Question: I need to combine three images the way I represent in attached file:

1) One image is background. It is 'solid' in sense it has no alpha channel.
2) Another one is sprite. Sprite lies upon background. Sprite may have its own alpha channel, background has to be visible in places where sprite is transparent.
3) There's a number of masks: I apply new mask to Sprite every frame. Mask isn't rectangular.
In other words, visible pixel =
pixel of background, if cropping mask corresponding color is white OR sprite is transparent;
pixel of sprite otherwise (for example, corresponding mask's pixel is black).
I'm working with cocos2d-iphone. Can I make such combination with cocos2d-iphone or with OpenGL ES 1.1? If any answer is YES, working code would be appreciated. If both answers is NO, is there another technology on iOS to make what I want (maybe Quartz2d or OpenGL ES 2.0) ?
Mask format is not obligatory black for Sprite and white for Background. I can make Mask of required format, such as transparency for Background and white for Sprite if needed.
P.S. There's another unanswered question of same kind:
<URL>
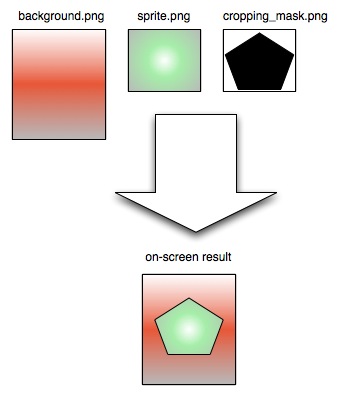
Answer: Here is my answer for OpenGL. The procedure would be very different for Quartz.
The actual code is pretty simple, but getting it exactly right is the tricky part. I am using a GL context that is 1024X1024 with the origin in the bottom left. I'm not posting my code because it uses immediate mode which isn't available in OpenGL|ES. If you want my drawing code, let me know and I'll update my answer.
1. Draw the mask with blending disabled.
2. Enable blending, set the GLBlendFunc(GL_DST_COLOR, GL_ZERO) and draw the bleed through texture. My mask is white where it should bleed through. In your question it was black.
3. Now to draw the background, set the blend function to glBlendFunc(GL_ONE_MINUS_DST_COLOR, GL_DST_COLOR) and draw the background texture.
Here is the code I describe above. Please note that this will not work on iOS since there is no immediate mode, but you should be able to get this working in Macintosh project. Once that is working you can convert it to something iOS compatible in the Macintosh project and then move that code over to your iOS project.
The renderMask() call is where the most interesting part is. renderTextures() draws the sample textures in the top row.
'''
static GLuint color_texture;
static GLuint mask_texture;
static GLuint background_texture;
static float window_size[2];
void renderMask()
{
float texture_x=0, texture_y=0;
float x=0, y=0;
{
glBindTexture(GL_TEXTURE_2D, mask_texture);
glDisable(GL_BLEND);
glBegin(GL_QUADS);
glTexCoord2f(texture_x,texture_y);
glVertex2f(x,y);
glTexCoord2f(texture_x+1.0,texture_y);
glVertex2f(x+512.0,y);
glTexCoord2f(texture_x+1.0,texture_y+1.0);
glVertex2f(x+512.0,y+512.0);
glTexCoord2f(texture_x,texture_y+1.0);
glVertex2f(x,y+512.0);
glEnd();
}
{
glBindTexture(GL_TEXTURE_2D, color_texture);
glEnable(GL_BLEND);
glBlendFunc(GL_DST_COLOR, GL_ZERO);
glBegin(GL_QUADS);
glTexCoord2f(texture_x,texture_y);
glVertex2f(x,y);
glTexCoord2f(texture_x+1.0,texture_y);
glVertex2f(x+512.0,y);
glTexCoord2f(texture_x+1.0,texture_y+1.0);
glVertex2f(x+512.0,y+512.0);
glTexCoord2f(texture_x,texture_y+1.0);
glVertex2f(x,y+512.0);
glEnd();
}
{
glBindTexture(GL_TEXTURE_2D, background_texture);
glEnable(GL_BLEND);
glBlendFunc(GL_ONE_MINUS_DST_COLOR, GL_DST_COLOR);
glBegin(GL_QUADS);
glTexCoord2f(texture_x,texture_y);
glVertex2f(x,y);
glTexCoord2f(texture_x+1.0,texture_y);
glVertex2f(x+512.0,y);
glTexCoord2f(texture_x+1.0,texture_y+1.0);
glVertex2f(x+512.0,y+512.0);
glTexCoord2f(texture_x,texture_y+1.0);
glVertex2f(x,y+512.0);
glEnd();
}
}
// Draw small versions of the textures.
void renderTextures()
{
float texture_x=0, texture_y=0;
float x=0, y=532.0;
float size = 128;
{
glBindTexture(GL_TEXTURE_2D, mask_texture);
glDisable(GL_BLEND);
glBegin(GL_QUADS);
glTexCoord2f(texture_x,texture_y);
glVertex2f(x,y);
glTexCoord2f(texture_x+1.0,texture_y);
glVertex2f(x+size,y);
glTexCoord2f(texture_x+1.0,texture_y+1.0);
glVertex2f(x+size,y+size);
glTexCoord2f(texture_x,texture_y+1.0);
glVertex2f(x,y+size);
glEnd();
}
{
glBindTexture(GL_TEXTURE_2D, color_texture);
x = size + 16;
glBegin(GL_QUADS);
glTexCoord2f(texture_x,texture_y);
glVertex2f(x,y);
glTexCoord2f(texture_x+1.0,texture_y);
glVertex2f(x+size,y);
glTexCoord2f(texture_x+1.0,texture_y+1.0);
glVertex2f(x+size,y+size);
glTexCoord2f(texture_x,texture_y+1.0);
glVertex2f(x,y+size);
glEnd();
}
{
glBindTexture(GL_TEXTURE_2D, background_texture);
x = size*2 + 16*2;
glBegin(GL_QUADS);
glTexCoord2f(texture_x,texture_y);
glVertex2f(x,y);
glTexCoord2f(texture_x+1.0,texture_y);
glVertex2f(x+size,y);
glTexCoord2f(texture_x+1.0,texture_y+1.0);
glVertex2f(x+size,y+size);
glTexCoord2f(texture_x,texture_y+1.0);
glVertex2f(x,y+size);
glEnd();
}
}
void init()
{
GLdouble bounds[4];
glGetDoublev(GL_VIEWPORT, bounds);
window_size[0] = bounds[2];
window_size[1] = bounds[3];
glClearColor(0.0, 0.0, 0.0, 1.0);
glShadeModel(GL_SMOOTH);
// Load our textures...
color_texture = [[NSImage imageNamed:@"colors"] texture];
mask_texture = [[NSImage imageNamed:@"mask"] texture];
background_texture = [[NSImage imageNamed:@"background"] texture];
// Enable alpha blending. We'll learn more about this later
glEnable(GL_BLEND);
glEnable(GL_TEXTURE_2D);
}
void draw()
{
glClear(GL_COLOR_BUFFER_BIT | GL_DEPTH_BUFFER_BIT);
glColor3f(1.0, 1.0, 1.0);
renderMask();
renderTextures();
}
void reshape(int width, int height)
{
glViewport(0, 0, width, height);
glMatrixMode(GL_PROJECTION);
glLoadIdentity();
gluOrtho2D(0.0, width, 0.0, height);
glMatrixMode(GL_MODELVIEW);
window_size[0] = width;
window_size[1] = height;
}
'''
This shows the my three textures drawn normally (crop, bleed through, and background) and then combined below.